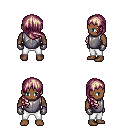
a pixel art fantasy rpg character, male body template, human, dark skin, steel chest armor, white pants, white blonde right-swept hairstyle, metal gloves, four views (front, back, left, right), 2x2 character sprite sheet, small pixel art, hard edges, no anti-aliasing